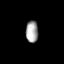
Tissue: lung
Cell type: Epithelial cells
Senescence score: 0.02017
Nuclear area (px): 267
Mean DAPI intensity: 161.255